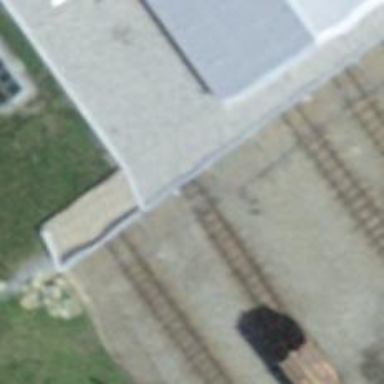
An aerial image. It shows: Narrow-gauge railway in service yard. The railway is electrified with contact line.